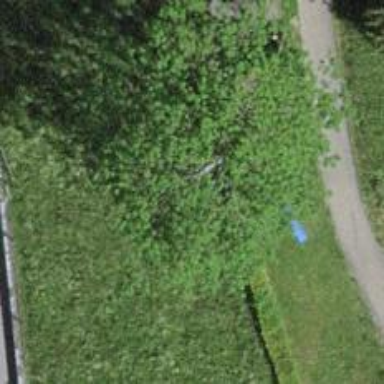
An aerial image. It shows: Broadleaved deciduous tree located in park.